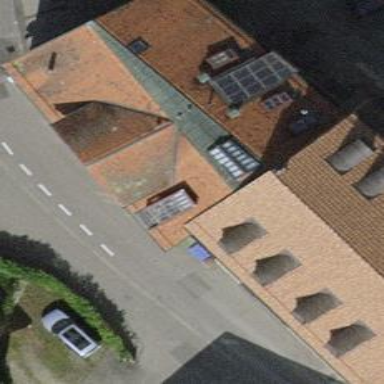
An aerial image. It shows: Restaurant.